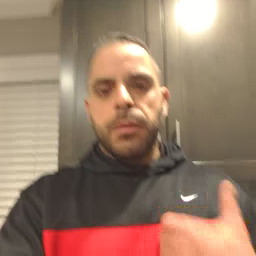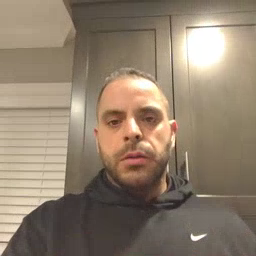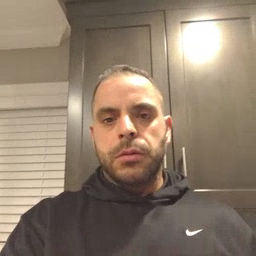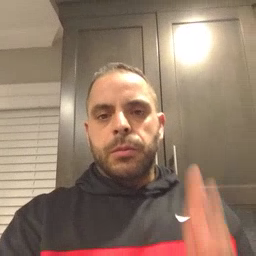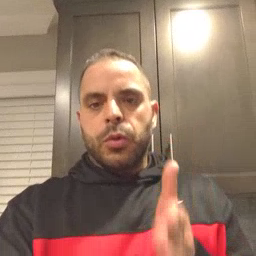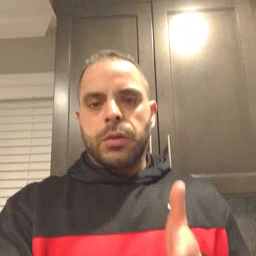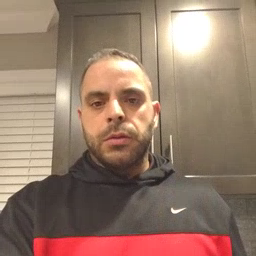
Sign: person